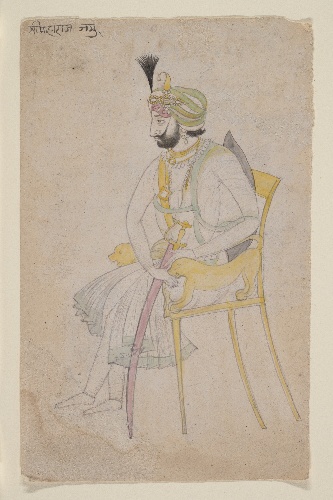
Date: ca. 1860–80
Object type: Painting
Classification: Paintings
Medium: Ink and transparent watercolor on paper
Culture: India (Jammu)
Dimensions: Image (sight): 8 x 5 in. (20.3 x 12.7 cm)
Department: Asian Art
Credit line: Gift of Subhash Kapoor, in memory of his parents, Smt Shashi Kanta and Shree Parshotam Ram Kapoor, 2008
Accession year: 2008
Repository: Metropolitan Museum of Art, New York, NY
Tags: Thrones|Swords|Portraits